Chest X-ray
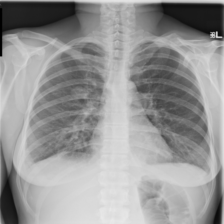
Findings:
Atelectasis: negative
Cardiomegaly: negative
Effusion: positive
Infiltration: negative
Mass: positive
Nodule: negative
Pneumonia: negative
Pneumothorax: negative
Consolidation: negative
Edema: positive
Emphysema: negative
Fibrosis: negative
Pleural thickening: negative
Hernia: negative